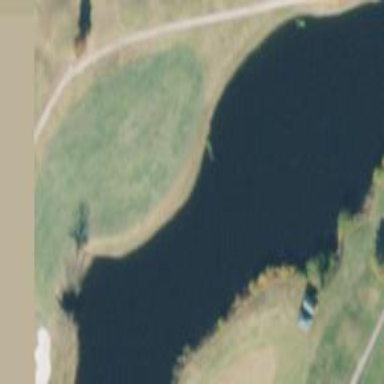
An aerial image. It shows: Golf fairway in the image.